Question: I have this class structure:
> public class Activity
{'''
[Key]
public long ActivityId { get; set; }
public string ActivityName { get; set; }
public virtual HashSet<ActivityLogMessage> ActivityLogMessages { get; set; }
public virtual HashSet<FileImportLogMessage> FileImportLogMessages { get; set; }
public virtual HashSet<RowImportLogMessage> RowImportLogMessages { get; set; }
}
public abstract class LogMessage
{
[Required]
public string Message { get; set; }
public DateTimeOffset CreateDate { get; set; }
[Required]
public long ActivityId { get; set; }
public virtual Activity Activity { get; set; }
}
public class ActivityLogMessage : LogMessage
{
public long ActivityLogMessageId { get; set; }
}
public class FileImportLogMessage : ActivityLogMessage
{
public long? StageFileId { get; set; }
}
public class RowImportLogMessage : FileImportLogMessage
{
public long? StageFileRowId { get; set; }
}
'''
Which gives me this, model

Each Message (Activity, File or Row) must have be associated with an Activity. Why does the 2nd and 3rd level not have the same cardinality as ActivityLogMessage ? My attempts at describing the foreign key relationship (fluent via modelbuilder) have also failed.
This is really an academic exercise for me to really understand how EF is mapping to relational, and this confuses me.
Regards,
Richard
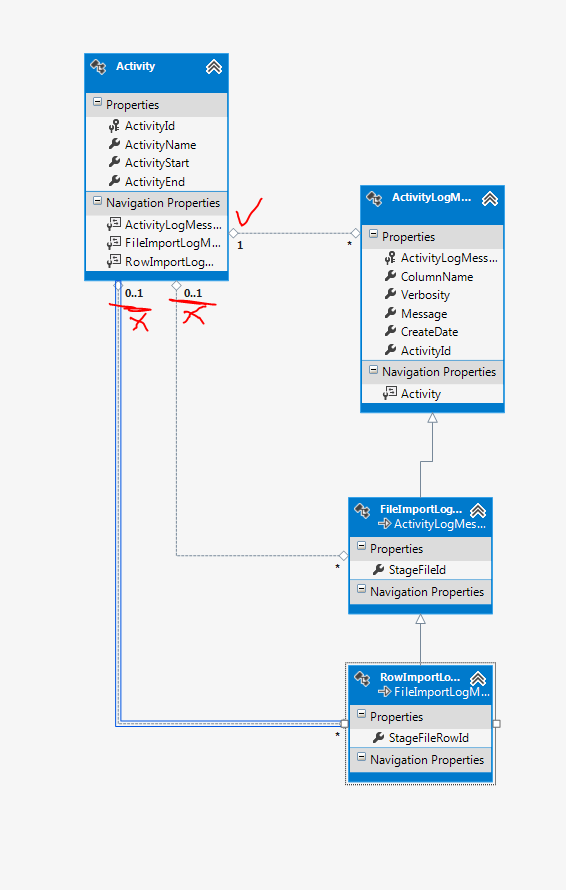
Answer: EF infers a pair of navigation properties 'Activity.ActivityLogMessages' and 'ActivityLogMessage.Activity' with a foreign key property 'ActivityLogMessage.ActivityId' which is not nullable, hence the relationships is defined as required.
The other two relationships are infered from the collections 'Activity.FileImportLogMessages' and 'Activity.RowImportLogMessages'. They neither have an inverse navigation property on the other side nor a foreign key property which will - by default - lead to optional relationships.
You possibly expect that 'LogMessage.Activity' and 'LogMessage.ActivityId' is used as inverse property for all three collections. But it does not work this way. EF cannot use the same navigation property in multiple relationships. Also your current model means that 'RowImportLogMessage' for example has three relationships to 'Activity', not only one.
I believe you would be closer to what you want if you remove the collections:
'''
public virtual HashSet<FileImportLogMessage> FileImportLogMessages { get; set; }
public virtual HashSet<RowImportLogMessage> RowImportLogMessages { get; set; }
'''
You can still filter the remaining 'ActivityLogMessages' by the derived types (for example in not mapped properties that have only a getter):
'''
var fileImportLogMessages = ActivityLogMessages.OfType<FileImportLogMessage>();
// fileImportLogMessages will also contain entities of type RowImportLogMessage
var rowImportLogMessage = ActivityLogMessages.OfType<RowImportLogMessage>();
'''